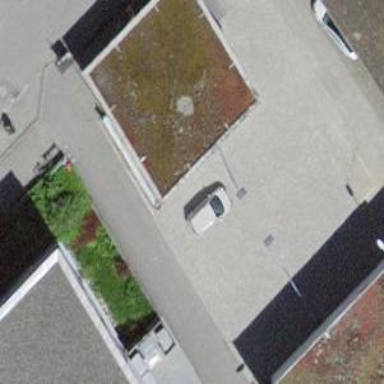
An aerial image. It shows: Building with flat roof.